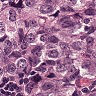
Metastatic tissue present: yes